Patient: sex M, age 29
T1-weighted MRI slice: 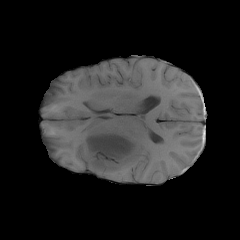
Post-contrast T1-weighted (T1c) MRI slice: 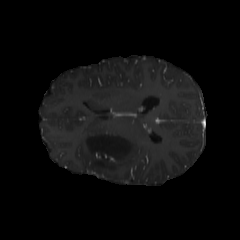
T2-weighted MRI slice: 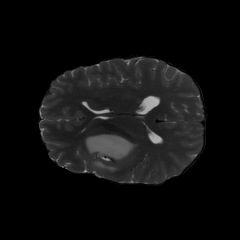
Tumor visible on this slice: yes
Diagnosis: Astrocytoma, IDH-mutant
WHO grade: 4